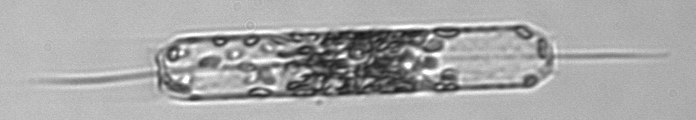
Label: Ditylum_brightwellii